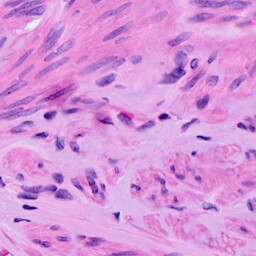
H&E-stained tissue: Ovarian